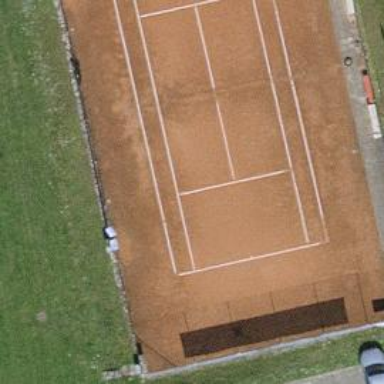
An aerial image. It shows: Tennis court on pitch.